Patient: sex M, age 76
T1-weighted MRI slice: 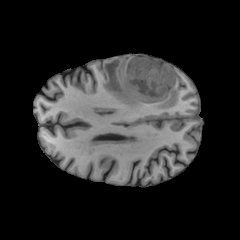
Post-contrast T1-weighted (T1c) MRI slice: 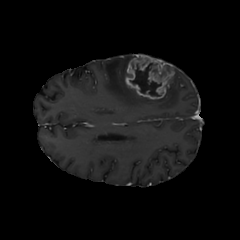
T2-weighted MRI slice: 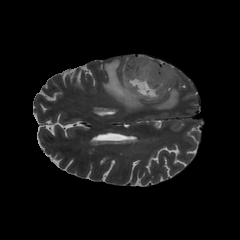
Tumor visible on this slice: yes
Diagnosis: Glioblastoma, IDH-wildtype
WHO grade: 4